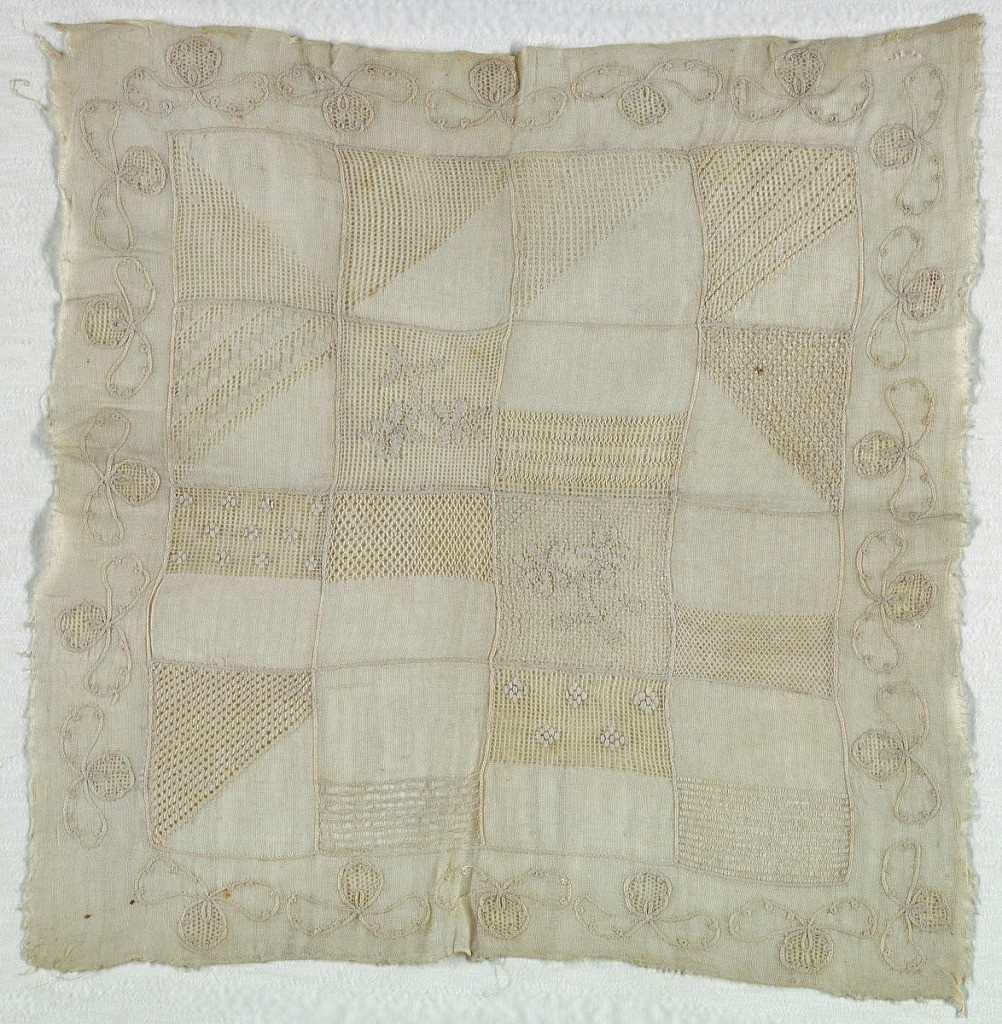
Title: Sampler
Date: early 19th century
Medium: cotton Technique: embroidered in deflected element work using chain, overcasting, and reverse herringbone stitches on plain weave foundation
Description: Sixteen squares of deflected element work using chain, overcasting, reverse herring bone.